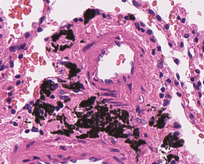
Tumor epithelial tissue: no
Tumor-associated stroma tissue: no
Normal tissue: yes